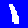
Digit: 1